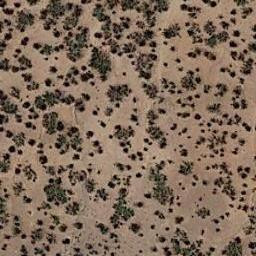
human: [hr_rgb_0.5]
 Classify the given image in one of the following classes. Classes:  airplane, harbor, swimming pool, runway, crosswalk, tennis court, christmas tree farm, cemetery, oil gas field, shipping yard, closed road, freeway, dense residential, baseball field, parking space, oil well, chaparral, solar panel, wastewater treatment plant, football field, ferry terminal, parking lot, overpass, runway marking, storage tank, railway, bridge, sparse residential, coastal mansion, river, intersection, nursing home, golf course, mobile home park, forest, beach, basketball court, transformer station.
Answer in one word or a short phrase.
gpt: chaparral